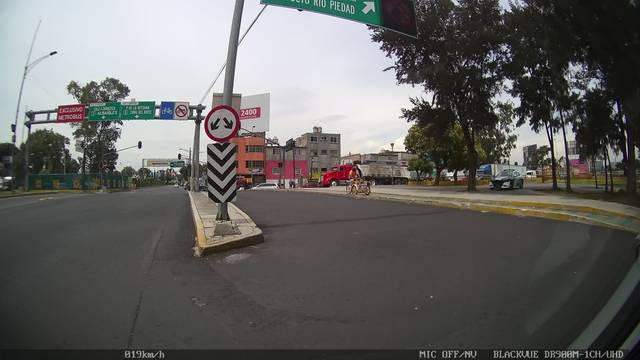
Region: Mexico
Coordinates: 19.453, -99.109